Interaction volume radius: 5 \u00c5
Interaction volume height: 30 \u00c5
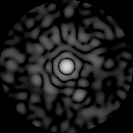
Disorder parameter: 0.8359